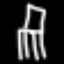
Label: chair